A bearing vibration time series has been folded into this square grayscale image, one row per segment of consecutive samples. What is the most likely bearing condition (normal, inner_race, outer_race, ball)?
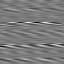
Answer: outer_race